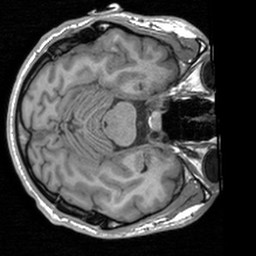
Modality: T1w
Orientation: axial
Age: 23
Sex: male
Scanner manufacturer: siemens
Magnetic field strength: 3 T
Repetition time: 1.9 s
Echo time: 0.00226 s